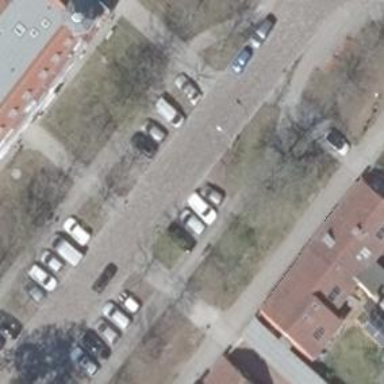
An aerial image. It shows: Tertiary road with perpendicular parking lanes on both sides at the street side.